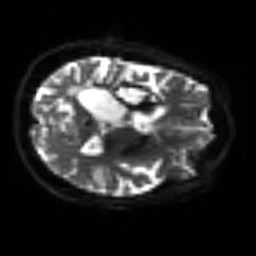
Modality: sbref
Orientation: axial
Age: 31
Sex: female
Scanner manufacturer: siemens
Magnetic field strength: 3 T
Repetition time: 3.2 s
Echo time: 0.081 s